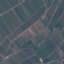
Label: PermanentCrop